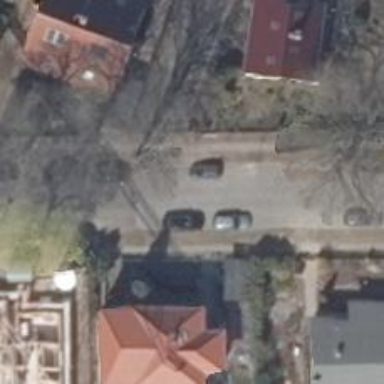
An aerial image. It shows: Residential road.